Question: I want to have a div looking like the following picture with quotes in the top left and bottom right corner of it and am wondering what would be a good way to achieve it without images.

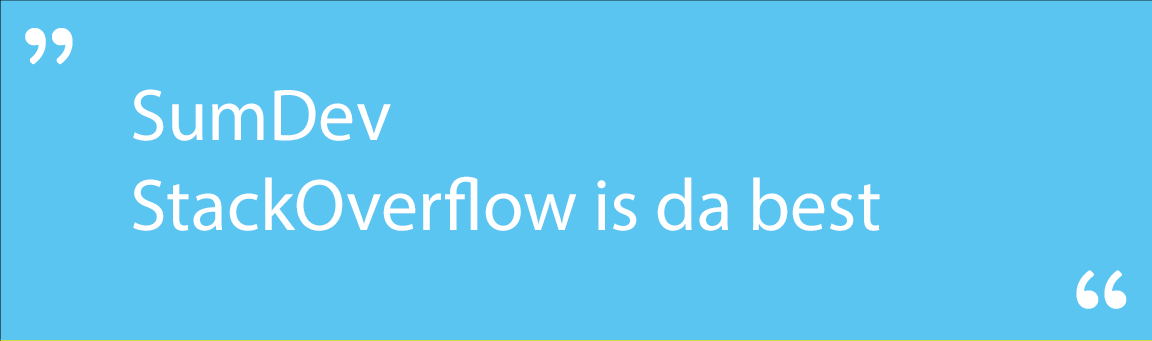
Answer: use ':before' and ':after'
'''
div{
padding: 25px;
background: #5BC5F2;
max-width: 300px;
height: 100px;
text-align: center;
position: relative;
}
div:before,
div:after{
position: absolute;
font-size: 50px;
color: #FFFFFF;
font-weight: 700;
}
div:before{
content: 'c';
top: 0; left: 10px;
}
div:after{
content: 'd';
bottom: 0; right: 10px;
}
'''
'''
<div>text</div>
'''